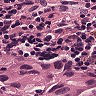
Metastatic tissue present: yes